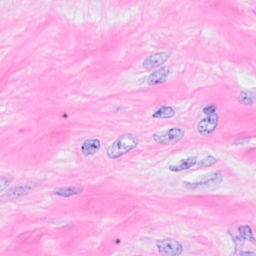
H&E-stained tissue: Breast